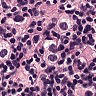
Metastatic tissue present: yes